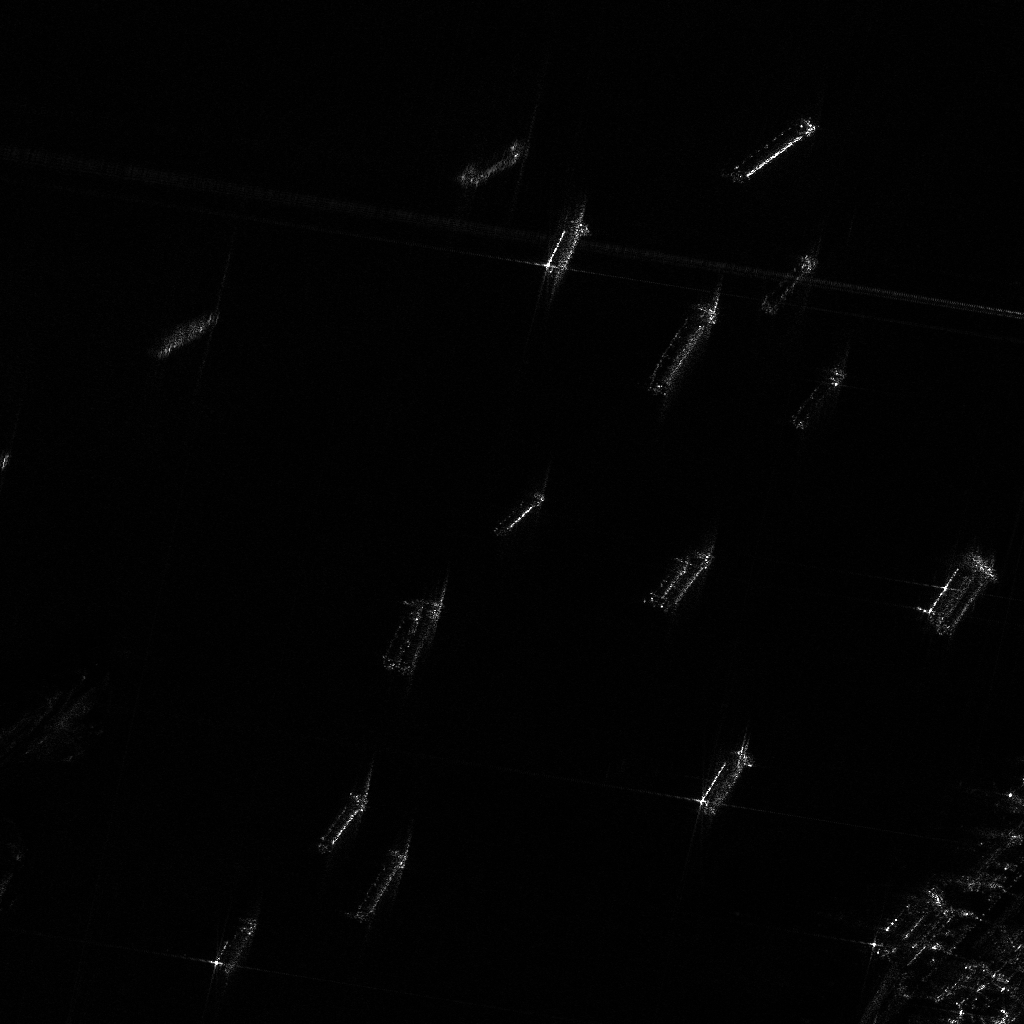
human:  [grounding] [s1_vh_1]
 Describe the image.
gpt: In the satellite image, there is  <ref>1 small dredger </ref> <box>[[49, 46, 51, 53, 45]]</box> located at center,  <ref>2 medium dredger </ref> <box>[[64, 52, 67, 60, 46], [38, 57, 41, 65, 30]]</box> located at center,  <ref>2 medium dredger </ref> <box>[[86, 85, 89, 94, 42], [69, 71, 72, 80, 30]]</box> located at bottom right,  <ref>2 medium dredger </ref> <box>[[35, 81, 38, 90, 30], [31, 75, 34, 83, 30]]</box> located at bottom,  <ref>1 medium dredger </ref> <box>[[21, 87, 24, 95, 30]]</box> located at bottom left,  <ref>2 medium dredger </ref> <box>[[74, 23, 78, 32, 30], [74, 9, 76, 19, 57]]</box> located at top right,  <ref>2 medium dredger </ref> <box>[[46, 11, 49, 19, 56], [52, 20, 55, 28, 30]]</box> located at top,  <ref>3 medium dredger </ref> <box>[[78, 34, 82, 42, 30], [91, 53, 94, 61, 31], [93, 54, 95, 62, 31]]</box> located at right,  <ref>1 large dredger </ref> <box>[[65, 28, 68, 39, 33]]</box> located at center,  <ref>1 large container </ref> <box>[[16, 28, 19, 36, 51]]</box> located at left.